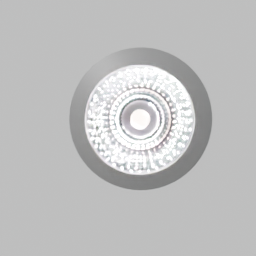
Label: lighting